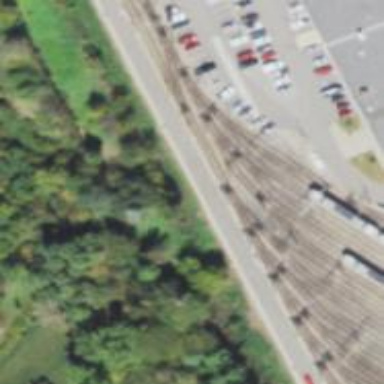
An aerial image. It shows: Light rail service yard with electrified contact lines.